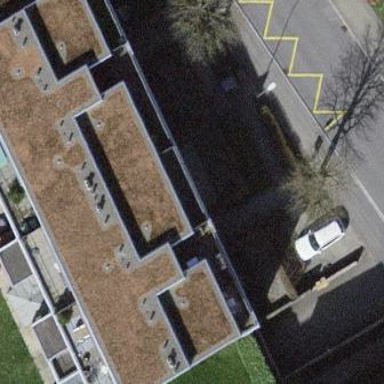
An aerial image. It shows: Residential building.